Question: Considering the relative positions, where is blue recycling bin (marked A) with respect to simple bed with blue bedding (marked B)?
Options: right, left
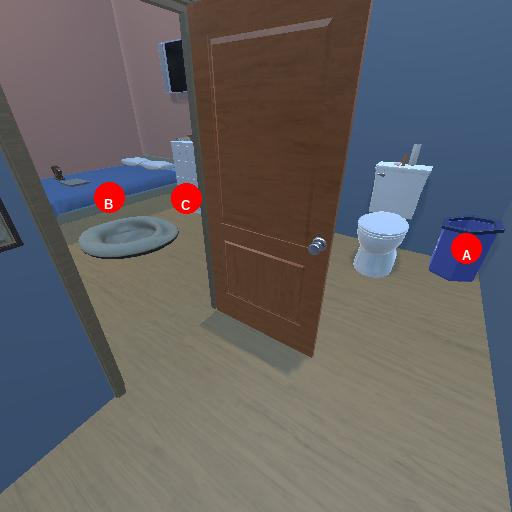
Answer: right